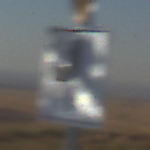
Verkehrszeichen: VerlaufVorfahrtsstrasse7
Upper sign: VorfahrtGewaehren
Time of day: MorningAfternoon
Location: Outdoor (Nature)
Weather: Clear
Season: NotSpecified
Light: Natural